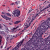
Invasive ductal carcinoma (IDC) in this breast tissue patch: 1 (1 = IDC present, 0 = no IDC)